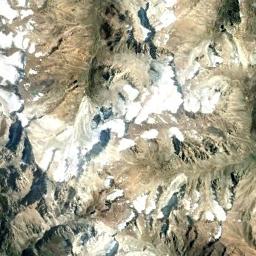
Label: snowberg